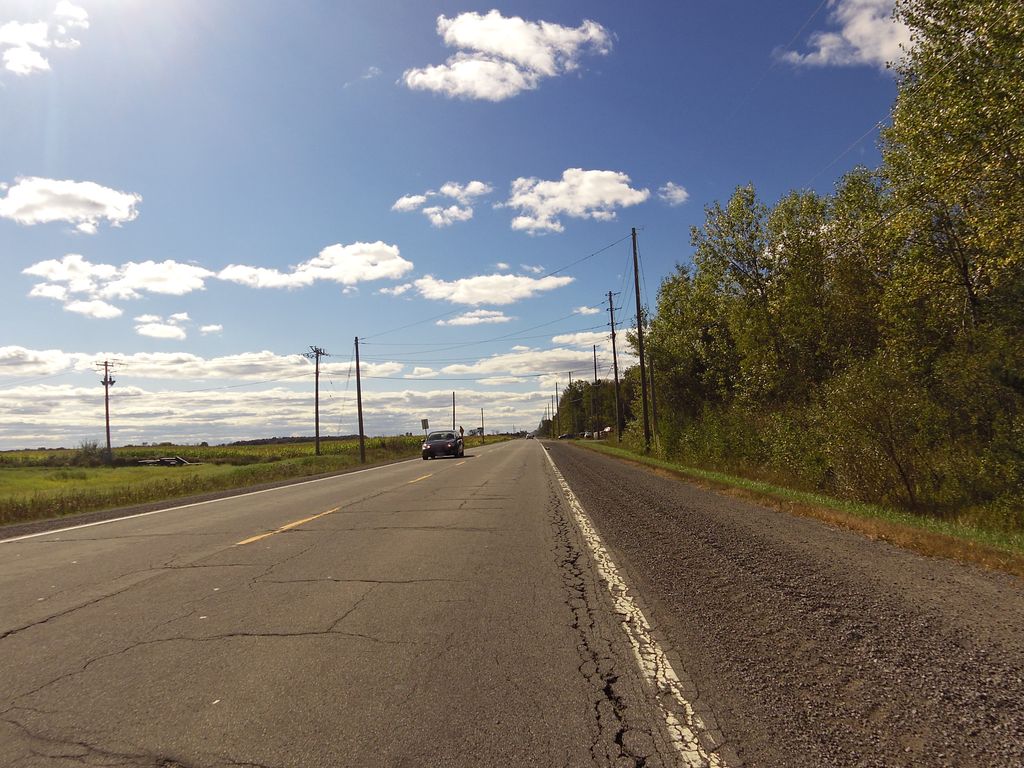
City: ottawa-gatineau